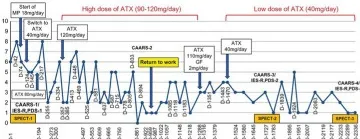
Course of treatment and objective/subjective parameters. Pain NRS average. HADS.
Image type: pathology (immunostaining)